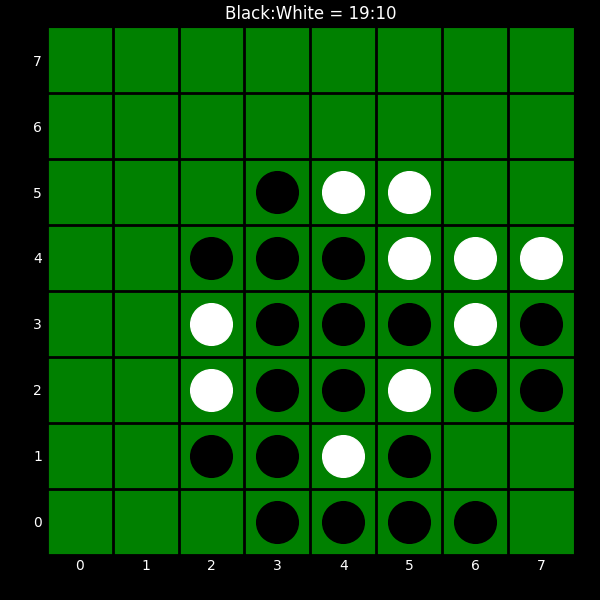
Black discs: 19
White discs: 10